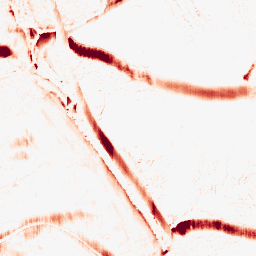
Category: morphological
Decomposition family: morphological_ellipse
Decomposition parameters: operation: opening
width: 20
height: 5
Upsampling method: regularized
Upsampling parameters: scale: 4
lambda_reg: 0.001
Upsampling scale: 4